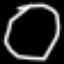
Label: octagon